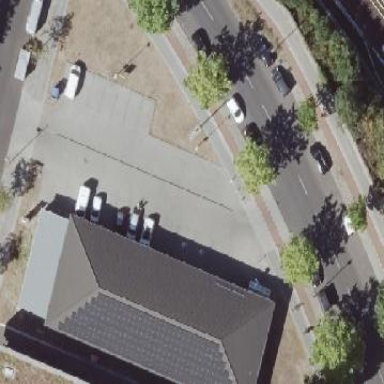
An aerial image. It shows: Hipped roof retail building.